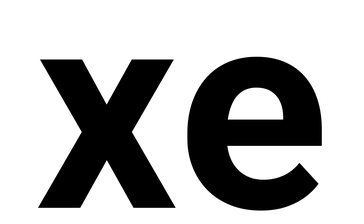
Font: Roboto_Bold